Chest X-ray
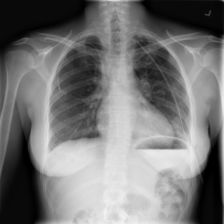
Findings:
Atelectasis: negative
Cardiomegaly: negative
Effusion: negative
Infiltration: negative
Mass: negative
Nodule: negative
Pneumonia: negative
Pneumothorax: negative
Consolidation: negative
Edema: negative
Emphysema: negative
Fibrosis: negative
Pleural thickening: negative
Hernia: negative